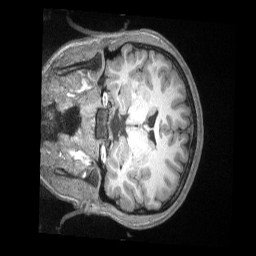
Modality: T1w
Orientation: coronal
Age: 14
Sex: male
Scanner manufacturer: siemens
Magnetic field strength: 3 T
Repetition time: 2.53 s
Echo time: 0.00174 s